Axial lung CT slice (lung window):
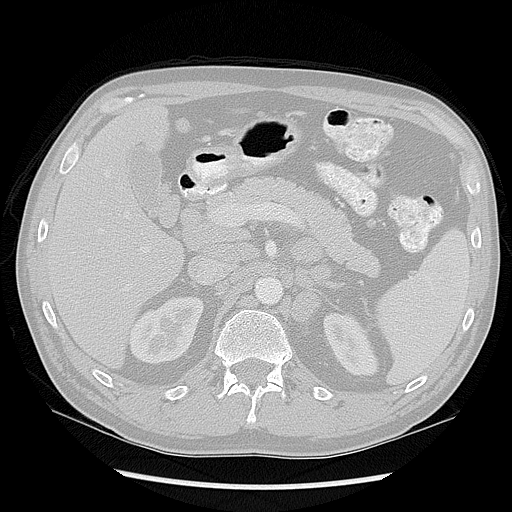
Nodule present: no